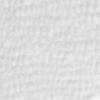
Label: no_change